Interaction volume radius: 10 \u00c5
Interaction volume height: 15 \u00c5
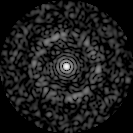
Disorder parameter: 0.8367